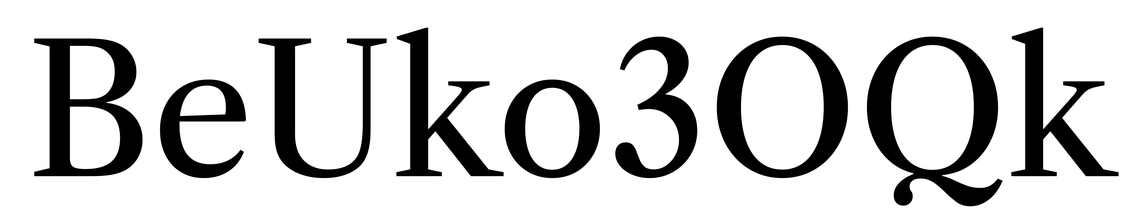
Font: LibreCaslonText_Regular